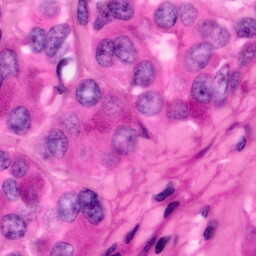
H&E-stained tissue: Pancreatic